Question: I've been trying to follow this MSDN <URL>;
'''
private void WorkerDoWork(object sender, DoWorkEventArgs e)
{
getMethod = SomeMethod();
}
private void Worker_RunWorkerCompleted(object sender,
RunWorkerCompletedEventArgs e)
{
if (e.Error != null)
{
var result = ModernDialog.ShowMessage("Error occurred.... " +
e.Result, "ErrorTitle", MessageBoxButton.OK);
}
else if (e.Cancelled)
{
}
Else
{
}
}
'''
Can anyone see what I'm doing wrong?
I can get around it by doing the following but I don't really understand why the example in MSDN is not working for me?
'''
private void WorkerDoWork(object sender, DoWorkEventArgs e)
{
try
{
getMethod = SomeMethod();
}
catch(Exception ex)
{
e.Result = ex;
}
}
private void Worker_RunWorkerCompleted(object sender, RunWorkerCompletedEventArgs e)
{
if (e.Result is Exception)
{
var result = ModernDialog.ShowMessage("Error occurred.... " + e.Result, "ErrorTitle", MessageBoxButton.OK);
}
//etc
}
'''
Also, using the second method I can't access the .Message from e.Result. For example, in WorkerDoWork I can use 'ex.Message'
Edit: I've setup the worker to create it's own error and I still get e.Error == null. The variable displayed is a bit faint as CTRL+PrtSc makes it fade

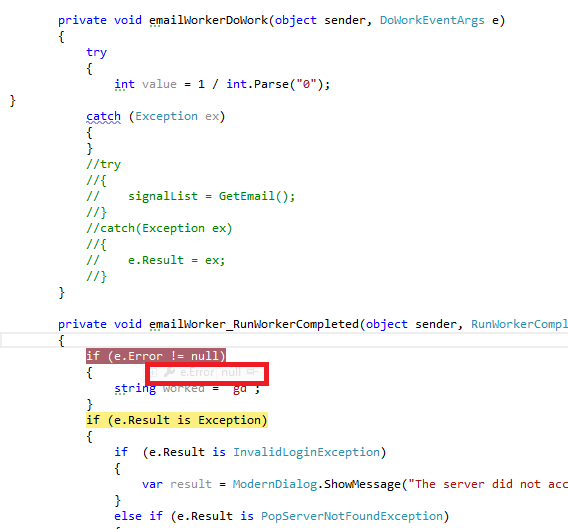
Answer: I think the problem is your empty exception block in 'emailWorkerDoWork()'. For the result to be an exception you can't catch the exceptions in your background worker.
So something like this should give you the desired result:
'''
private void emailWorkerDoWork(object sender, DoWorkEventArgs e)
{
int value = 1 / int.Parse("0");
}
'''
I found another SO answer that confirms my suspicion and provides a MSFT reference <URL>.